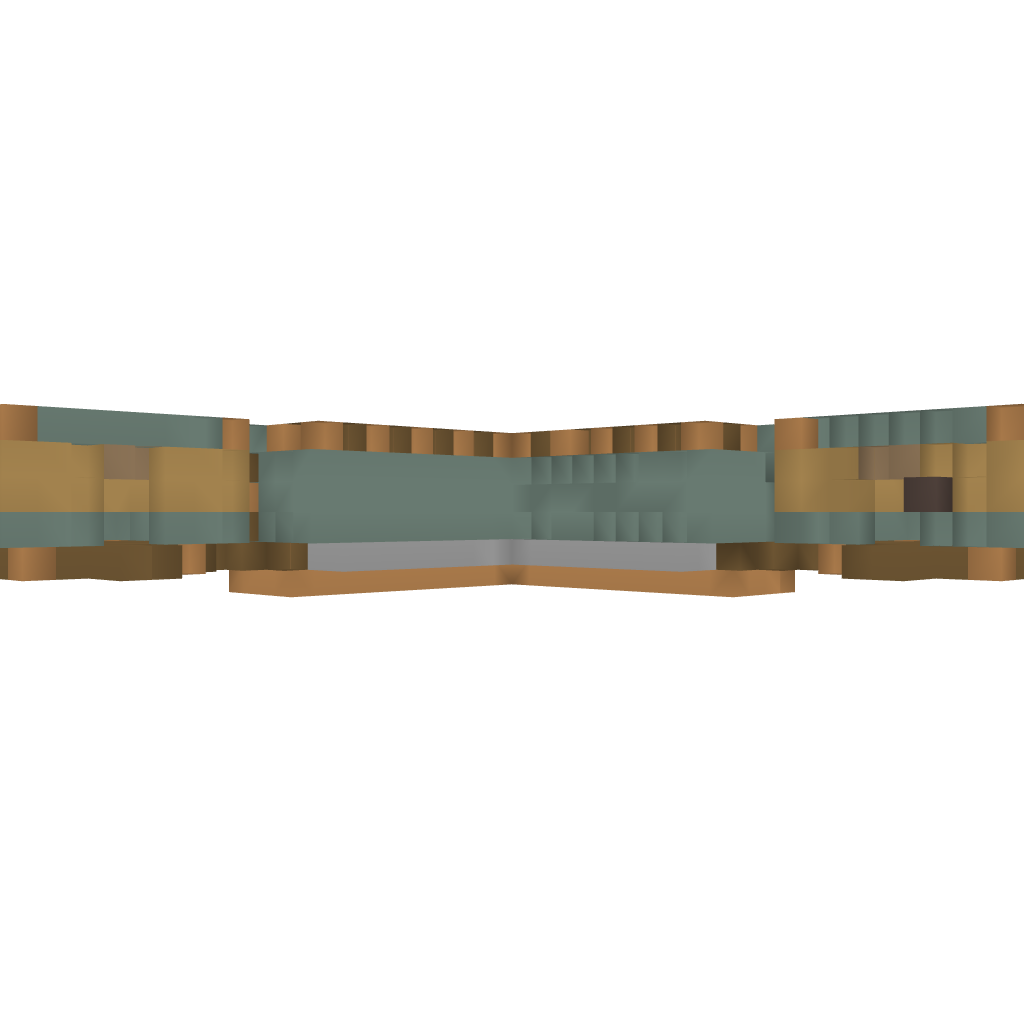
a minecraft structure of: Cross Garden